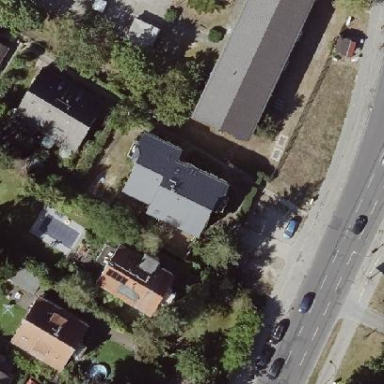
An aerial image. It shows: Gabled roof apartments building.